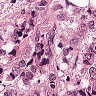
Metastatic tissue present: yes